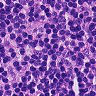
Metastatic tissue present: no